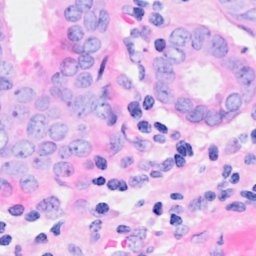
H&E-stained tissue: Breast